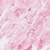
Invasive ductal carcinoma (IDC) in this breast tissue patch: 0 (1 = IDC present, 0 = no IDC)